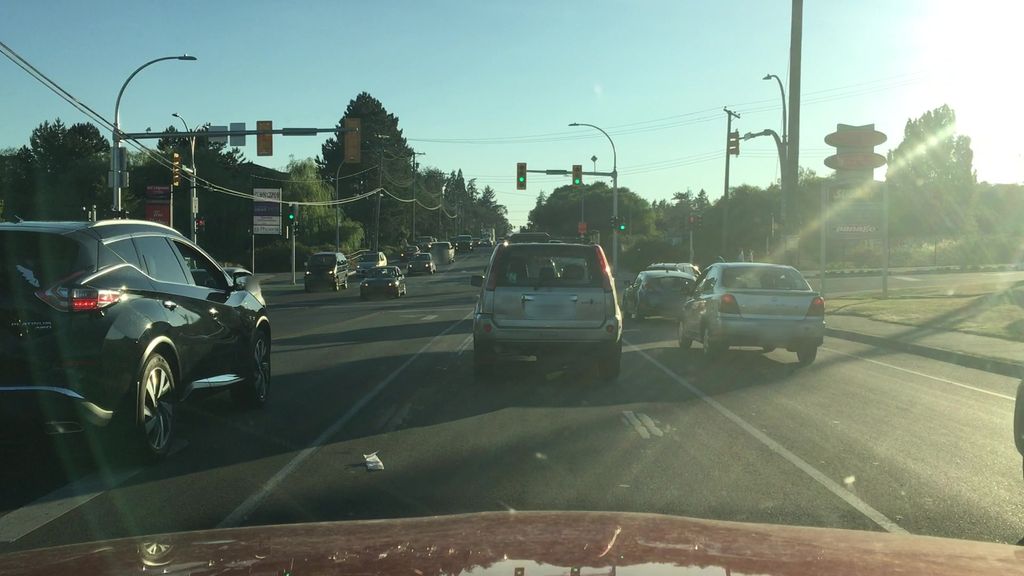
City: victoria